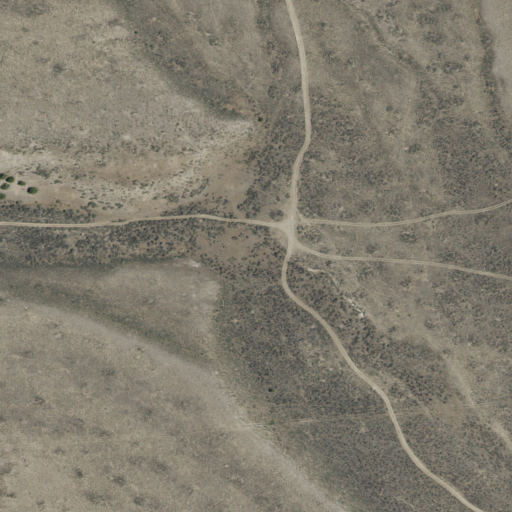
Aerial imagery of valley in Idaho named Cedar Canyon containing shrub and grassland